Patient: sex F, age 69
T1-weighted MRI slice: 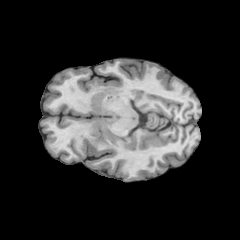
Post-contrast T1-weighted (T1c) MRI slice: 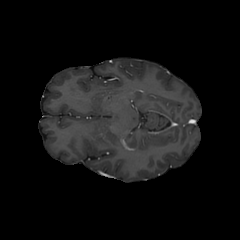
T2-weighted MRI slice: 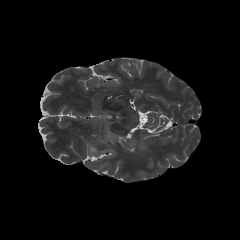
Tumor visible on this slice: yes
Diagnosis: Astrocytoma, IDH-wildtype
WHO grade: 2